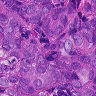
Metastatic tissue present: yes